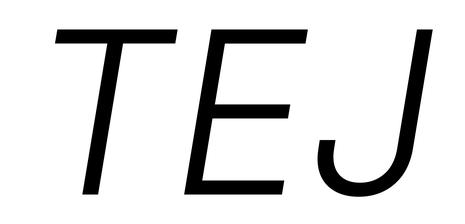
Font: Inter-Italic_Light_Italic